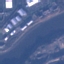
Land use / land cover: River